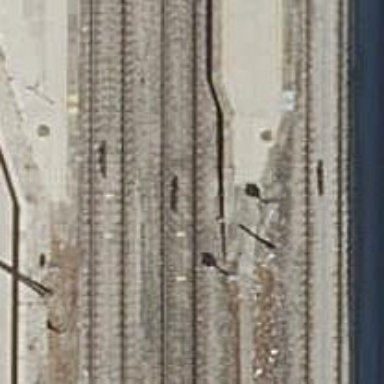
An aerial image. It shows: Railway track with contact lines for electrification.